Question: I have this query:
'''
select t.cod_provincia as prov, COUNT(t.cod_provincia) as conto
from clienti t
where t.data_ins between to_date(&da_data,'ddmmrr') and to_date(&a_data,'ddmmrr')
and t.cod_iso='ITA'
group by t.cod_provincia
'''
it returns

Now I want a new col to view the CONTO value in percent for each row. haw can I do it?
For each row I want the value '[CONTO*100]/SUM(CONTO)'
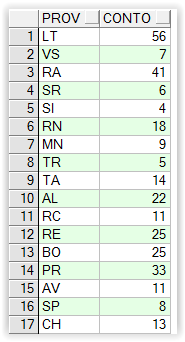
Answer: '''
select pov, conto*100/sum(conto) over()
from (
select t.cod_provincia as prov, COUNT(t.cod_provincia) as conto
from clienti t
where t.data_ins between to_date(&da_data,'ddmmrr') and to_date(&a_data,'ddmmrr')
and t.cod_iso='ITA'
group by t.cod_provincia
)
'''